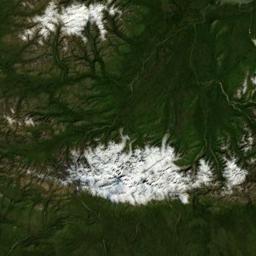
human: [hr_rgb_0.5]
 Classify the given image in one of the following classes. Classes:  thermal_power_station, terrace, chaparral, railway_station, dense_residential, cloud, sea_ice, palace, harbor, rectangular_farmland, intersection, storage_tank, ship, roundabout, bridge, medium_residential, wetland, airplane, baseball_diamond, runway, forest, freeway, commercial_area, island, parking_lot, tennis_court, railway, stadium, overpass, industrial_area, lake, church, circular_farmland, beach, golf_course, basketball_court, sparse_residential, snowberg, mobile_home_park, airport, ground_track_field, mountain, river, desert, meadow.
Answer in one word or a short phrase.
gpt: snowberg